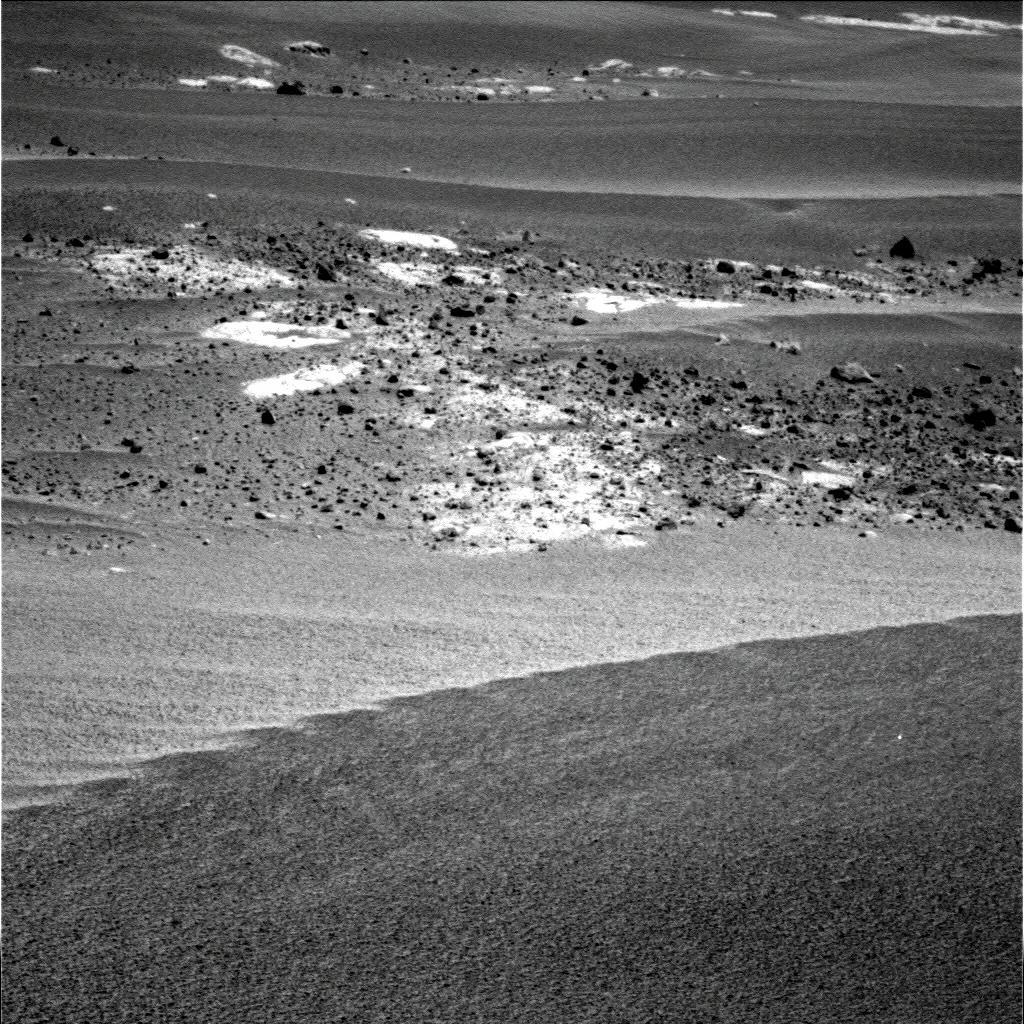
Terrain classes present: Bedrock, Gravel / Sand / Soil